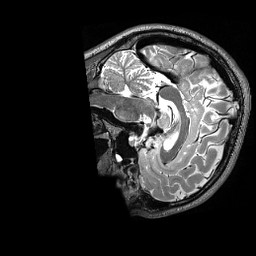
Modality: T2w
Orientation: sagittal
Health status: healthy
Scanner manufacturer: siemens
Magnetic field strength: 3 T
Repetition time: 3.2 s
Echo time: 0.565 s